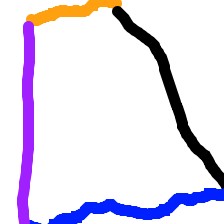
Shape: trapezoid